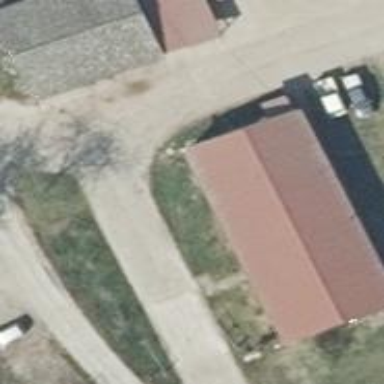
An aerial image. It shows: Farm auxiliary building.